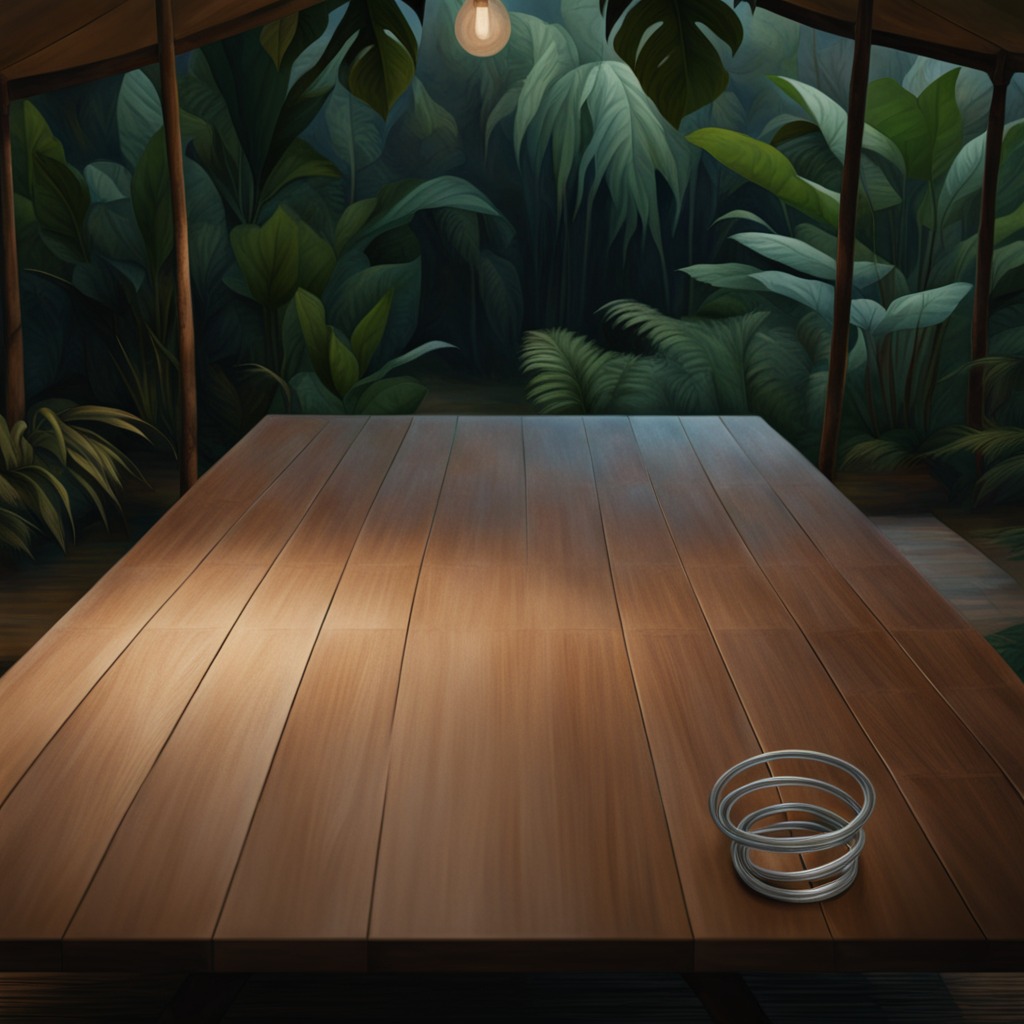
A coiled metal spring lies on a wooden table inside a jungle field workshop tent at night.